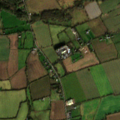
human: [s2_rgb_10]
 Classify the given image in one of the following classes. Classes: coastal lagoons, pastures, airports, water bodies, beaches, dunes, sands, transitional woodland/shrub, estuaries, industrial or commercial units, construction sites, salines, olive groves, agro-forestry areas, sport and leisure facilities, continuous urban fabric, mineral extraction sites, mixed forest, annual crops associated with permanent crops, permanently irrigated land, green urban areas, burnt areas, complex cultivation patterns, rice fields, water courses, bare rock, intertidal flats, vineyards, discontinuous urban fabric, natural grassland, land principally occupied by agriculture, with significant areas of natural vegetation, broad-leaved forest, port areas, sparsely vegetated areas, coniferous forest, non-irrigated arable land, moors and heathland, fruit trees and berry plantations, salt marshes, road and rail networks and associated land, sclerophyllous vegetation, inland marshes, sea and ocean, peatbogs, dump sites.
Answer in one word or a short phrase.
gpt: non-irrigated arable land, pastures, land principally occupied by agriculture, with significant areas of natural vegetation, broad-leaved forest